高一 · 立体几何学
体积为 $\frac{4}{3}$ 的三棱雉 $P-A B C$ 的每个顶点都在球 $O$ 的表面上, $P A \perp$ 平面 $A B C, P A=2$, $\angle A B C=\frac{\pi}{2}$, 则球 $O$ 的表面积的最小值为
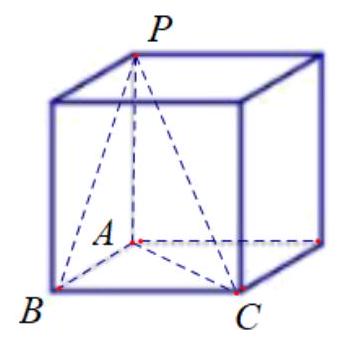
答案: 2 \pi$
解析: 【分析】

根据球的直径为 $\mathrm{PC}$ 的长, 即为补成的长方体的体对角线的长, 再根据 $P A \perp$ 平面 $A B C, P A=2$, $\angle A B C=\frac{\pi}{2}, V_{P-A B C}=\frac{1}{3} S_{\triangle A B C} \times P A=\frac{1}{3} \times \frac{1}{2} \times A B \times B C \times 2=\frac{4}{3}$, 求得 $A B \times B C=4$, 再由 $R=\frac{1}{2} \sqrt{A B^{2}+B C^{2}+4}$, 利用基本不等式求解.

【详解】

如图所示:

因为 $P A \perp$ 平面 $A B C, P A=2, \angle A B C=\frac{\pi}{2}$,

所以 $V_{P-A B C}=\frac{1}{3} S_{\triangle A B C} \times P A=\frac{1}{3} \times \frac{1}{2} \times A B \times B C \times 2=\frac{4}{3}$,

解得 $A B \times B C=4$,

设外接球的半径为 $R$, 球的直径为 $\mathrm{PC}$ 的长,

则 $R=\frac{1}{2} \sqrt{A B^{2}+B C^{2}+4} \geqslant \frac{1}{2} \sqrt{2 A B \times B C+4}=\sqrt{3}$,

当且仅当 $A B=B C=2$ 时, 取等号.

所以 $S_{\text {永 }}=4 \pi R^{2} \geqslant 12 \pi$.

所以球 $O$ 的表面积的最小值为 $12 \pi$.

故答案为: $12 \pi$

【点睛】

本题主要考查球有关的组合体问题, 还考查了运算求解的能力, 属于中档题.